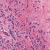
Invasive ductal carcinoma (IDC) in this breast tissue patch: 1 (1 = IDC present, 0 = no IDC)